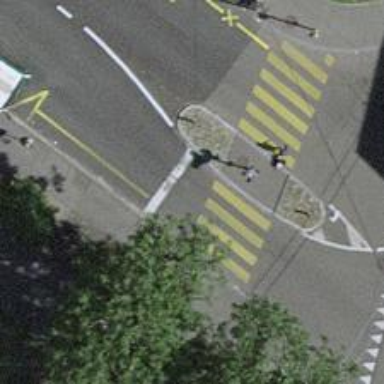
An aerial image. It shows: Road with traffic signals.